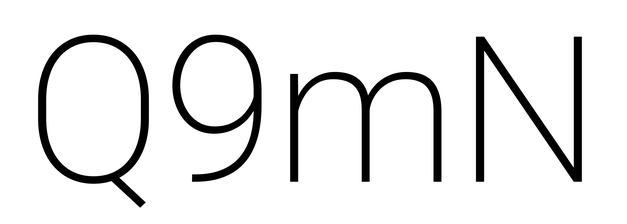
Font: Roboto_ExtraLight